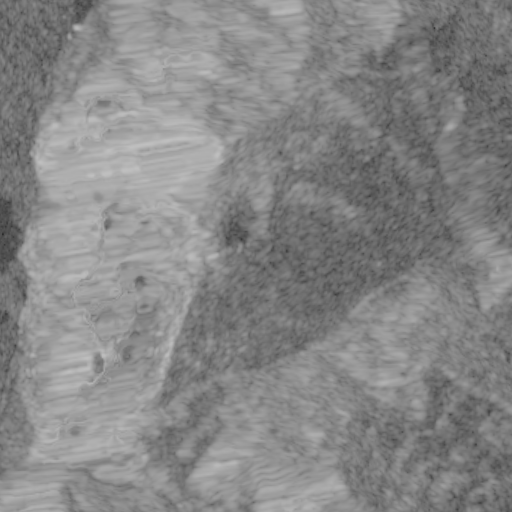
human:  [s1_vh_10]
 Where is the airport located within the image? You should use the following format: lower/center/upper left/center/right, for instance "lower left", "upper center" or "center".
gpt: The airport is located in the lower left of the image.
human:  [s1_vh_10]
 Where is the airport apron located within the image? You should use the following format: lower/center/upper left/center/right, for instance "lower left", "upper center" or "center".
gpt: The airport apron is located in the lower center of the image.
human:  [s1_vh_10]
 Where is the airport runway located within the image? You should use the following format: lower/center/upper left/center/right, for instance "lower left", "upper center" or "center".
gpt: The airport runway is located in the lower left of the image.
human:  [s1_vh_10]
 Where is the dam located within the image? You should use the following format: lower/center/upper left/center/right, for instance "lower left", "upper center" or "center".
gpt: The dam is located in the upper left of the image.
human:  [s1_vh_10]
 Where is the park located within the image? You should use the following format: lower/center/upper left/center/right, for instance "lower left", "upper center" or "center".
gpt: The park is located in the lower left of the image.
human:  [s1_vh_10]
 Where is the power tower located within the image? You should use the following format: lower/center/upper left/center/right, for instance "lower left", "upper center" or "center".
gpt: The power tower is located in the left of the image.
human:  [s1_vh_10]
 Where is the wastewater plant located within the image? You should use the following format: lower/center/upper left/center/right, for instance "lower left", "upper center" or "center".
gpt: The wastewater plant is located in the upper left of the image.
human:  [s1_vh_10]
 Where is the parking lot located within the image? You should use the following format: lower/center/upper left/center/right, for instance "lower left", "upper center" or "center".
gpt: There is no parking lot in the image.

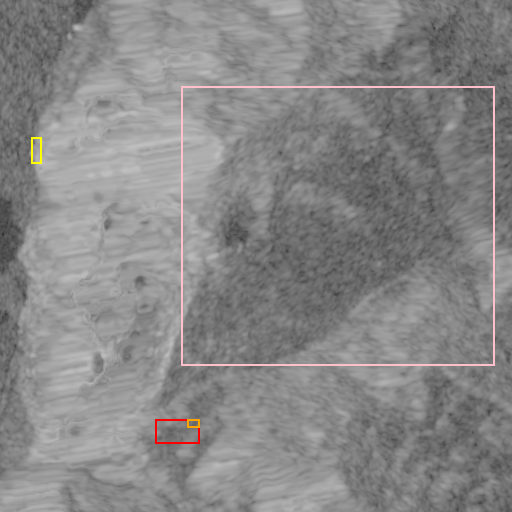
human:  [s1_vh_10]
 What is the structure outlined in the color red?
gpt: The structure outlined in red is an airport.
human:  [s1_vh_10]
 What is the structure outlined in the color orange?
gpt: The structure outlined in orange is an airport apron.
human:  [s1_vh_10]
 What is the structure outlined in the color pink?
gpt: The structure outlined in pink is a ski resort.
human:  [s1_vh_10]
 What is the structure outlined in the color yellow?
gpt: The structure outlined in yellow is a wastewater plant.
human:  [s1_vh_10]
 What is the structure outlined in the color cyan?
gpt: There is no cyan outline.